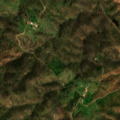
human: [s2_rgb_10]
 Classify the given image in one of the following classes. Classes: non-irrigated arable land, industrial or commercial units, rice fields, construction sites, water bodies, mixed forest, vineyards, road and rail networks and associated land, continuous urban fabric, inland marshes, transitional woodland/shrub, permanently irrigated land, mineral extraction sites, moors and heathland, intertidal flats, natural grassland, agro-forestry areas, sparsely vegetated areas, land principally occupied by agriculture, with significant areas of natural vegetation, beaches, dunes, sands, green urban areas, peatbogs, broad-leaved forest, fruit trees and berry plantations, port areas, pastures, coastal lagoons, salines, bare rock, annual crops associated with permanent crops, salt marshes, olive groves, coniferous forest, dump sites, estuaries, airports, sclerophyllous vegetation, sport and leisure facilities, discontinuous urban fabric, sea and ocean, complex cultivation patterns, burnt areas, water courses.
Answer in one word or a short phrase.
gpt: agro-forestry areas, broad-leaved forest, transitional woodland/shrub